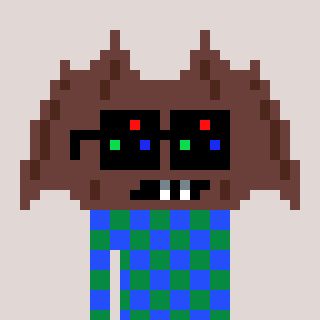
a pixel art character with square black sunglasses, a bat-shaped head and a green-colored body on a warm background